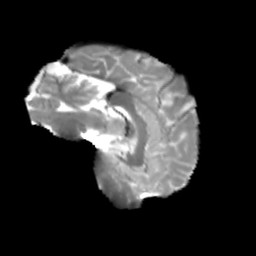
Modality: T2w
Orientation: sagittal
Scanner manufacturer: siemens
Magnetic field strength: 3 T
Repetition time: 4 s
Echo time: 0.0594 s